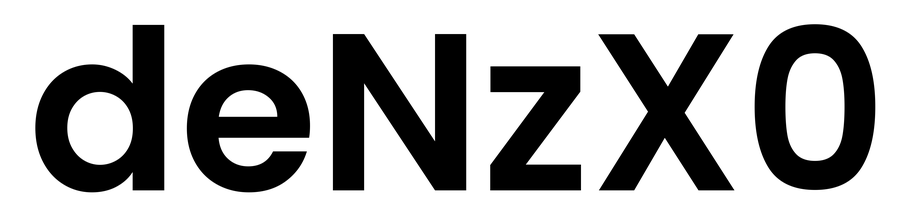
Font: Poppins-SemiBold